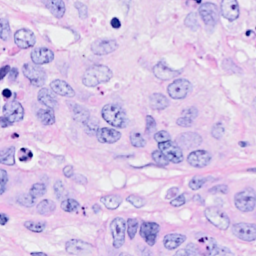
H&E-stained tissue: Breast